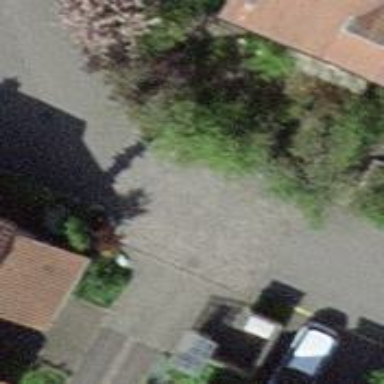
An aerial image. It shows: Living street paved with paving stones.